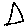
Label: triangle